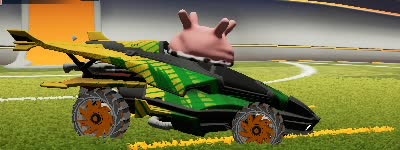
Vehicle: aftershock